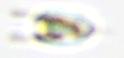
Label: Tintinnid